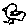
Label: bird